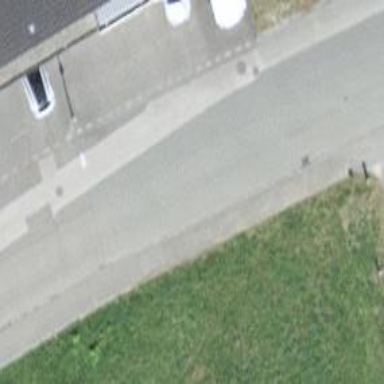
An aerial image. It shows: Residential road.